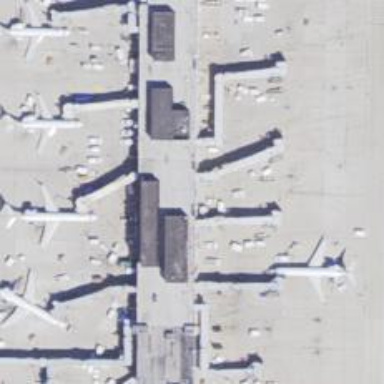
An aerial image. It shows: Airport gate.